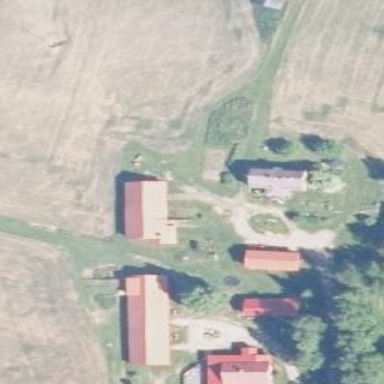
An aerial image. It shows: Farmyard area.